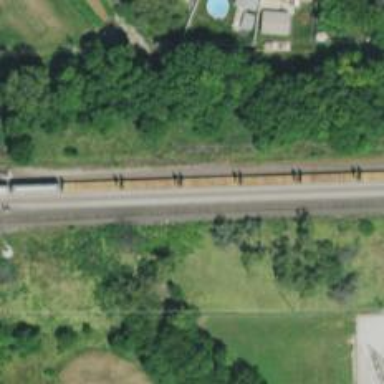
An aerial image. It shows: Railway line on embankment.